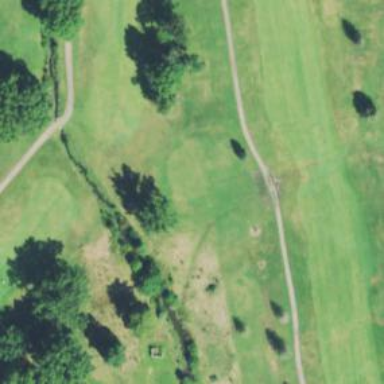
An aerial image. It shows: Golf hole.